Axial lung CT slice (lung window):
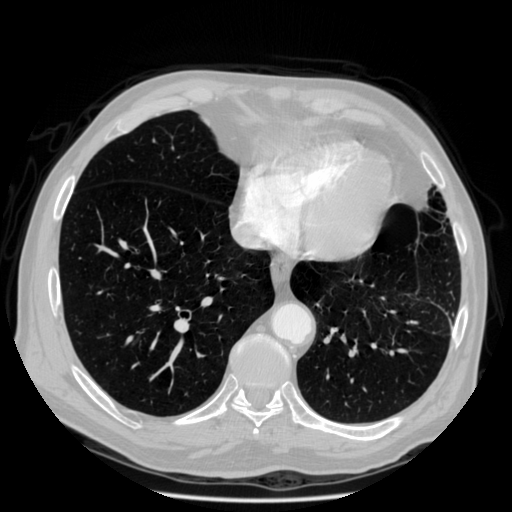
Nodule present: no